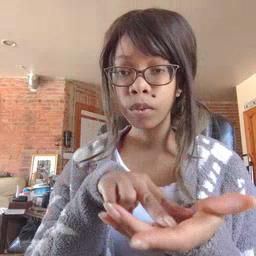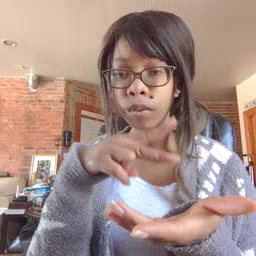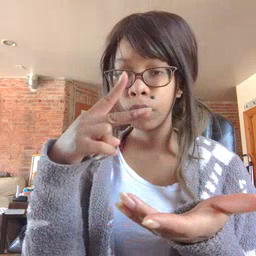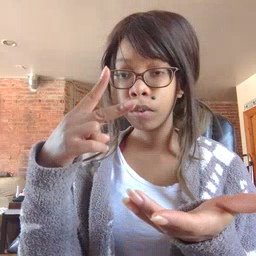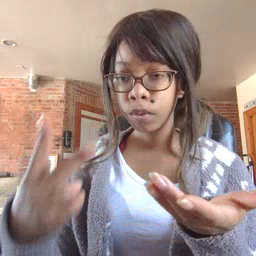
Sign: fall